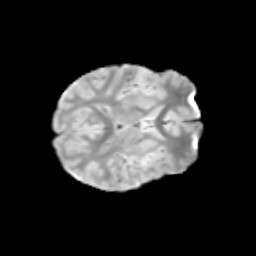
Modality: T2w
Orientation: axial
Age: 12
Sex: male
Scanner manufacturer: siemens
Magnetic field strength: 3 T
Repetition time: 3.8 s
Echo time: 0.07 s